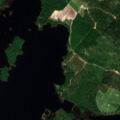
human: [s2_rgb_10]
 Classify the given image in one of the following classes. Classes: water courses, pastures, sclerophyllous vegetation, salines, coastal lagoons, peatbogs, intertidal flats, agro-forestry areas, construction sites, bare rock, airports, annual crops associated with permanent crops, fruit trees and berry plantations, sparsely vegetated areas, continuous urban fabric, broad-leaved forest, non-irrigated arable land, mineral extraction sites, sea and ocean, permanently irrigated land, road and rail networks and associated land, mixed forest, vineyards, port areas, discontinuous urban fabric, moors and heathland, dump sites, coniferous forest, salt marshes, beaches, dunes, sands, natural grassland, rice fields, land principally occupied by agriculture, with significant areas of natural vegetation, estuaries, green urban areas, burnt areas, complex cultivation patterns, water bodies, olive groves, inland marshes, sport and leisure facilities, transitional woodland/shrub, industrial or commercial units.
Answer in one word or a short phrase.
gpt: non-irrigated arable land, coniferous forest, mixed forest, water bodies